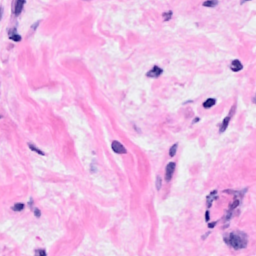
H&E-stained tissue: Breast